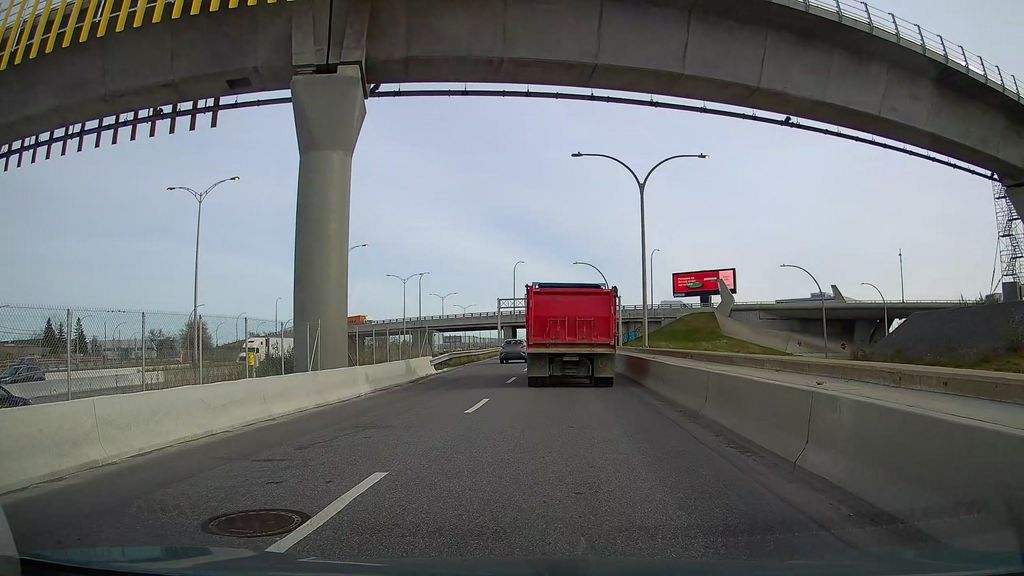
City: montreal